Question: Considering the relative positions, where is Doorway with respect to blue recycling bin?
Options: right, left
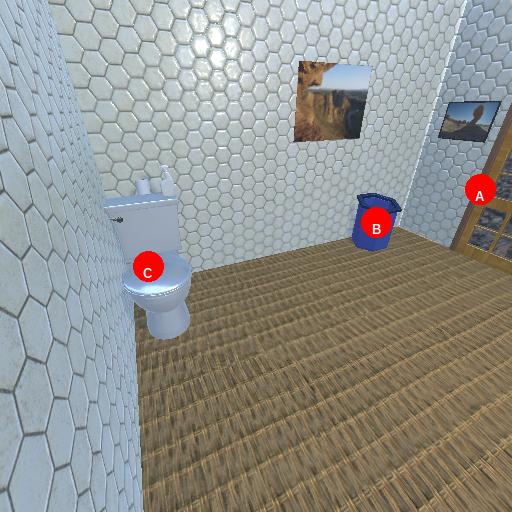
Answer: right